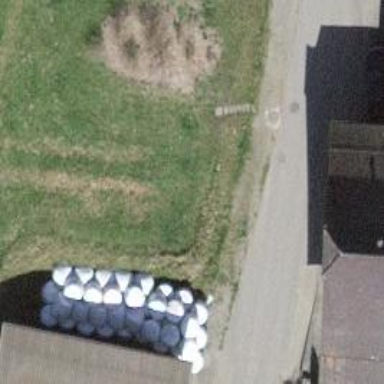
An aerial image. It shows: Farm.